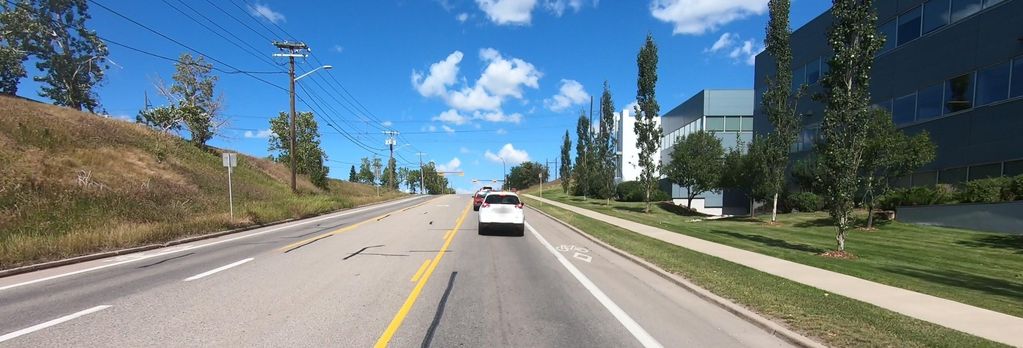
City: calgary